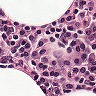
Metastatic tissue present: no